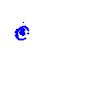
Particle: electron